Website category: university
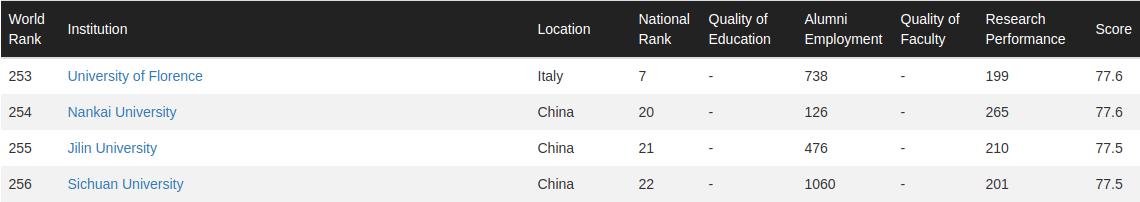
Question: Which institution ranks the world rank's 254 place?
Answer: Nankai University

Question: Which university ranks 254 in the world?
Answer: Nankai University

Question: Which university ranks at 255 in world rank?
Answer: Jilin University

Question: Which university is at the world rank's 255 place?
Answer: Jilin University

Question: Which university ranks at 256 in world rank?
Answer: Sichuan University

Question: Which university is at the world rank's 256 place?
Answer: Sichuan University

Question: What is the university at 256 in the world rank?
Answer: Sichuan University

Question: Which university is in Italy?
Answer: University of Florence

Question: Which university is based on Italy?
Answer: University of Florence

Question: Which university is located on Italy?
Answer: University of Florence

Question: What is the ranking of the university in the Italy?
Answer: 253

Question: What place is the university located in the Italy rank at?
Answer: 253

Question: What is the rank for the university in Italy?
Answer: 253

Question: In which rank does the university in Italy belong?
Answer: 253

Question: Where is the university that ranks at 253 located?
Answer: Italy

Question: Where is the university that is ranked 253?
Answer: Italy

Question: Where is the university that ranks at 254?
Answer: China

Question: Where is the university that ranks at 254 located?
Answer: China

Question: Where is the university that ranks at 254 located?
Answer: China

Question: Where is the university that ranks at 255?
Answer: China

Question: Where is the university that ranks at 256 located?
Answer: China

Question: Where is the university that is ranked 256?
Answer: China